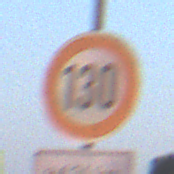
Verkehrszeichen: Geschwindigkeit130
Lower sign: LaengeEinerStrecke6
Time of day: SunriseSunset
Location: Outdoor (Urban)
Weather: Clear
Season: NotSpecified
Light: Natural